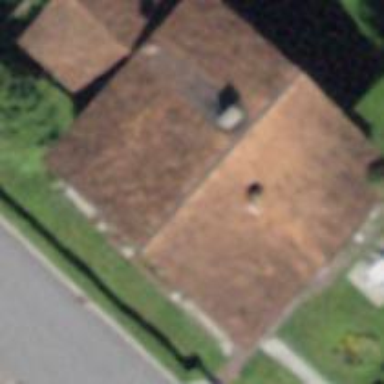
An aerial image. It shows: Simple house.